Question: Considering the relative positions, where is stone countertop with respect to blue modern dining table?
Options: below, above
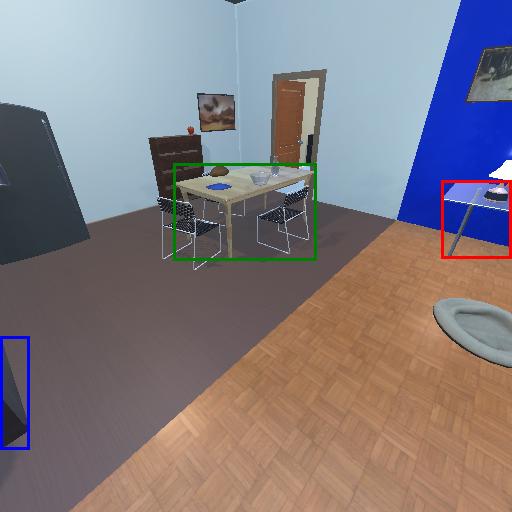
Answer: below